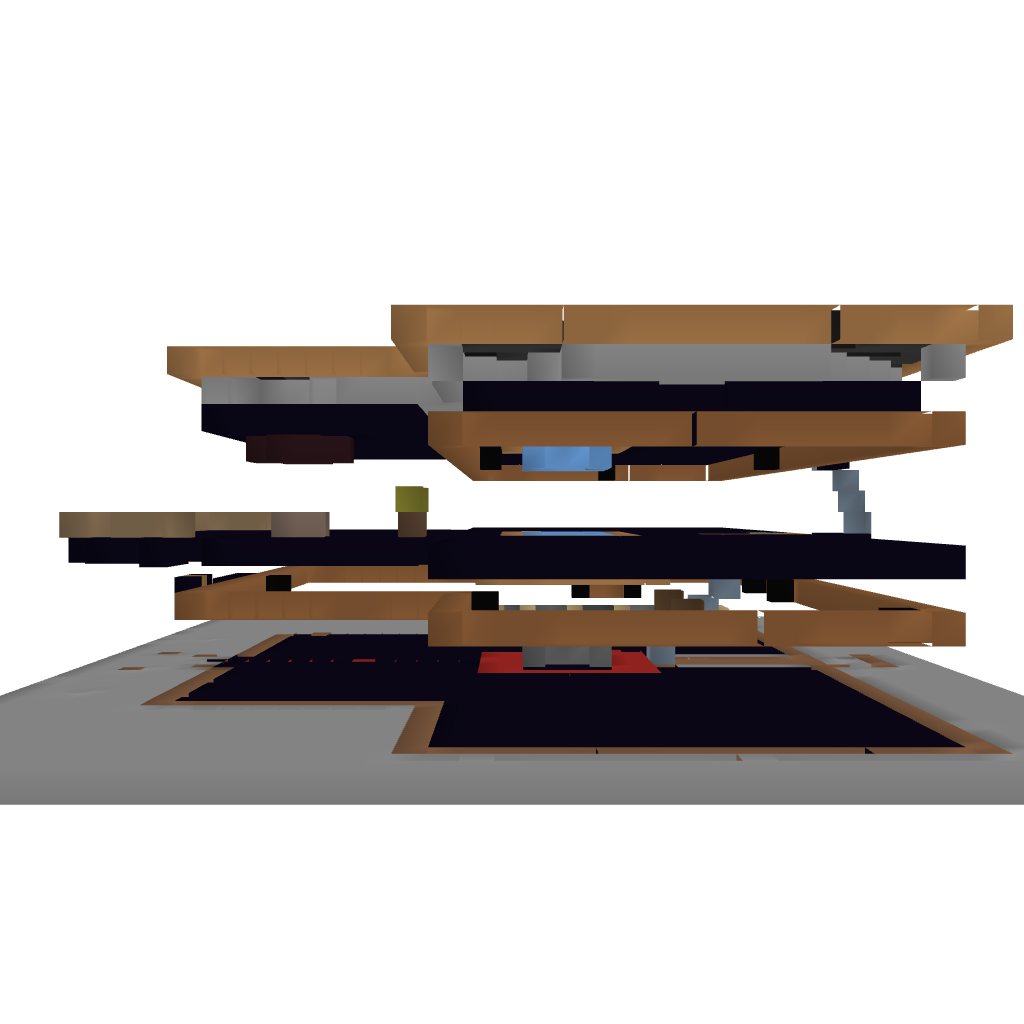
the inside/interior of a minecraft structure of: Mansion by Alurra17